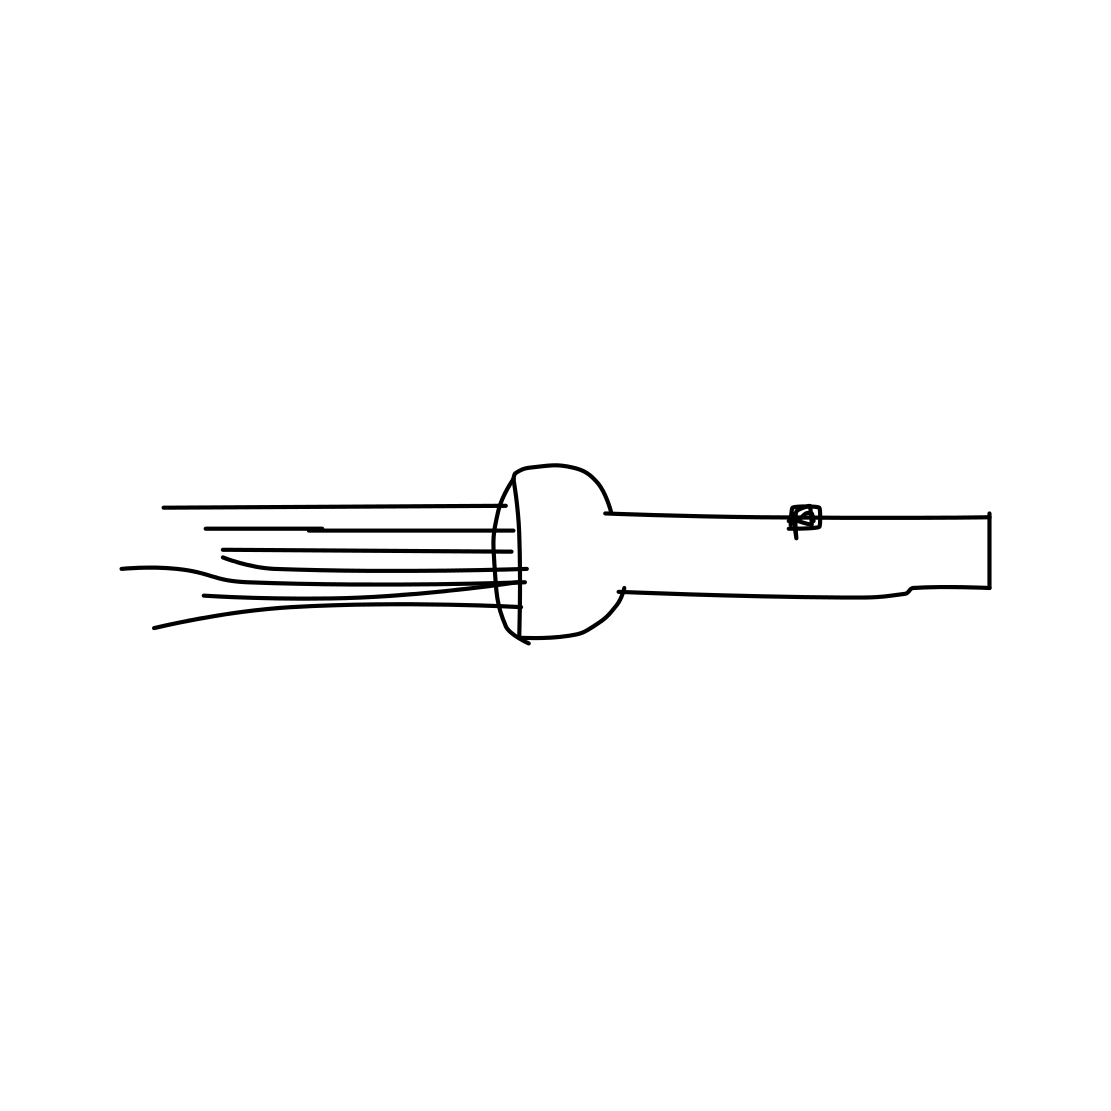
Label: flashlight